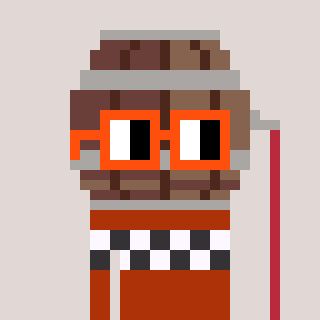
a pixel art character with square orange glasses, a wine barrel-shaped head and a hotbrown-colored body on a warm background